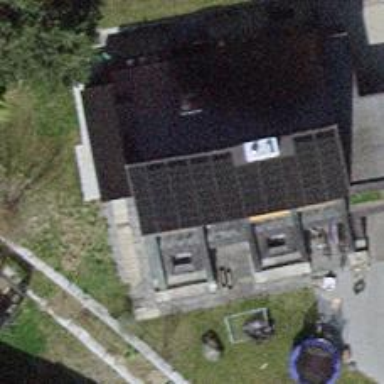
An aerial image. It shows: Solar power generator using photovoltaic panels.